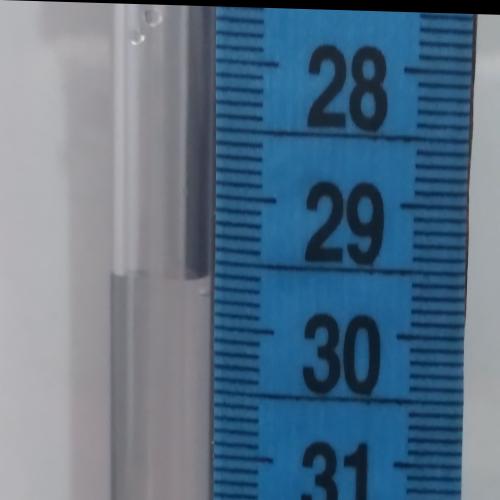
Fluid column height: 29.6 cm